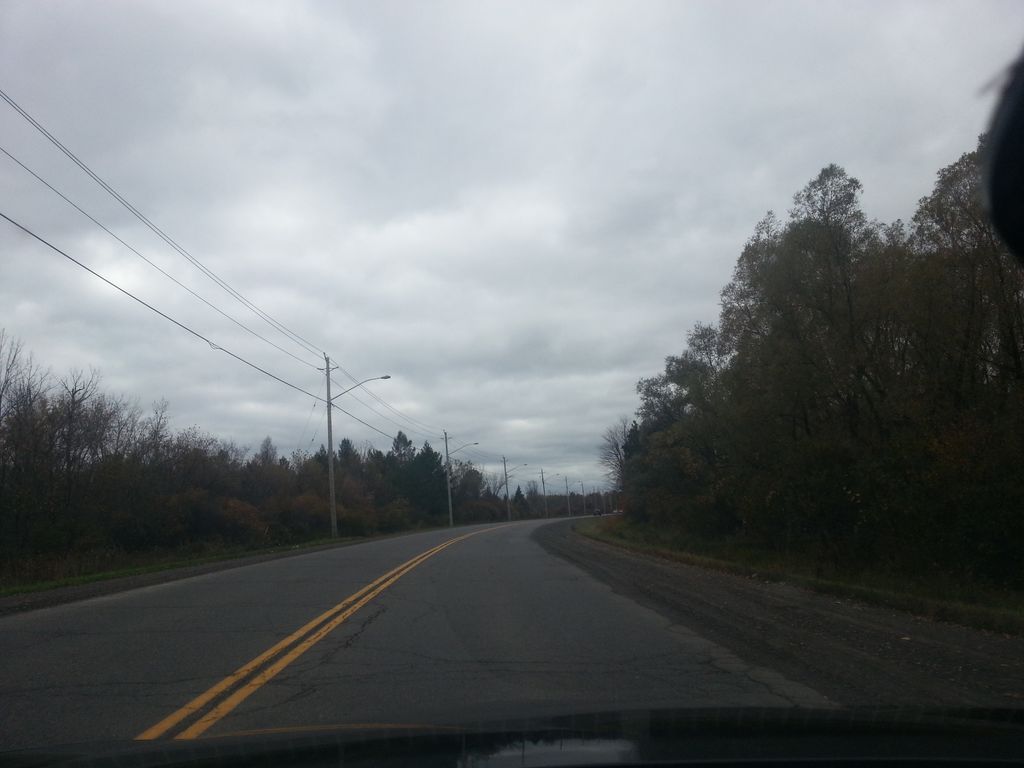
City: ottawa-gatineau